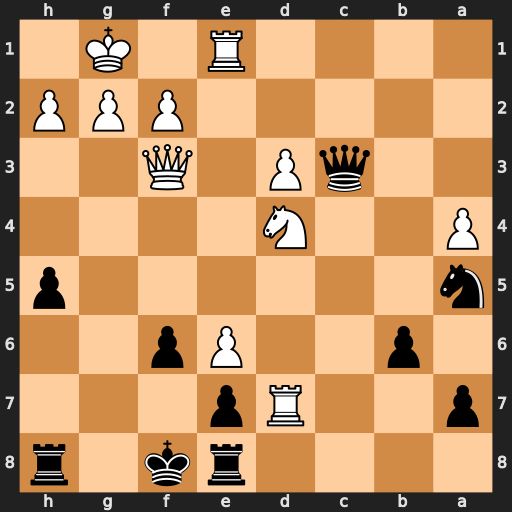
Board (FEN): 4rk1r/p2Rp3/1p2Pp2/n6p/P2N4/2qP1Q2/5PPP/4R1K1
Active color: b
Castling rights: -
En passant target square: -
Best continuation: Qxe1#